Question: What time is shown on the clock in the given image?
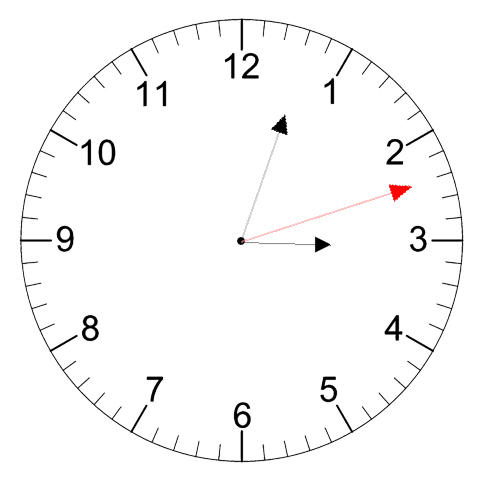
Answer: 03:03:12